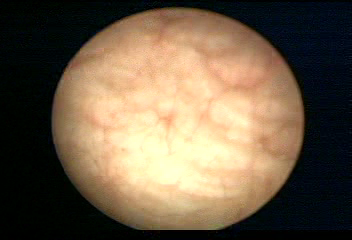
Modality: WLC
Class: Normal mucosa
Bladder cancer association: No